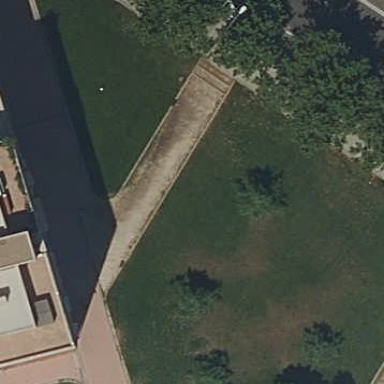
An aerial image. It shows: Garden with kerb barrier.